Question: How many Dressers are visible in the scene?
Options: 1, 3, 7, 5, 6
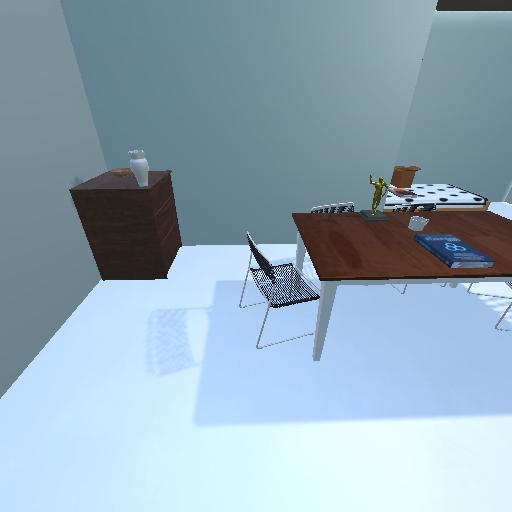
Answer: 1